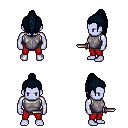
a pixel art fantasy rpg character, male body template, dark elf, purple skin, steel chest armor, red pants, raven long topknot hairstyle, dagger, four views (front, back, left, right), 2x2 character sprite sheet, small pixel art, hard edges, no anti-aliasing